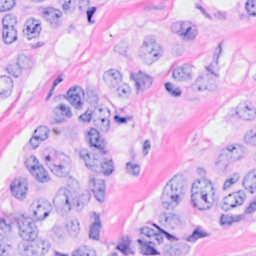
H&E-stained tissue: Breast